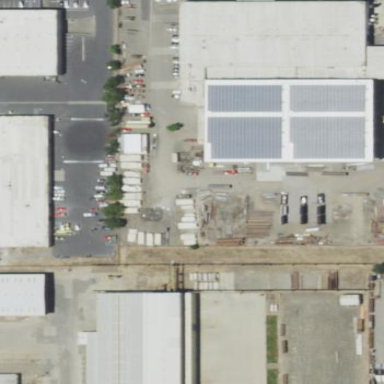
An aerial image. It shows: Industrial building with works.